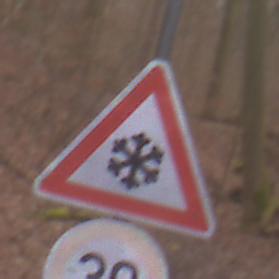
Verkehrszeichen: SchneeOderEisglaette
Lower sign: Geschwindigkeit30
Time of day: Midday
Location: Outdoor (Nature)
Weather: Overcast
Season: Autumn
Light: Natural